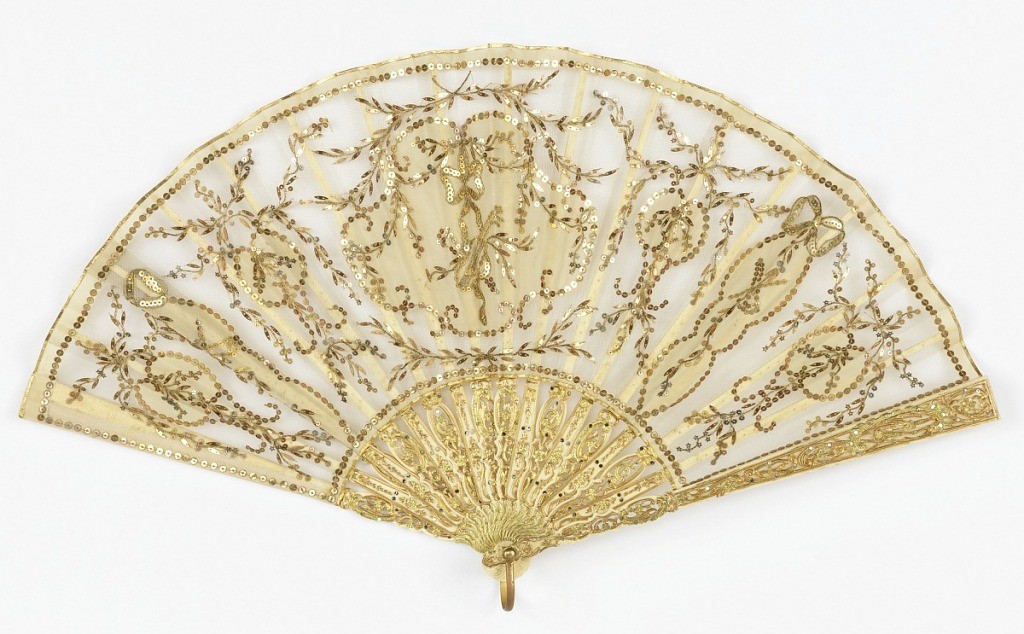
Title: Pleated fan and case
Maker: Tiffany & Company, American, established 1853
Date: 1880–1900
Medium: Silk leaf applied with silk, gold thread and sequins, carved and painted ivory or bone sticks, gilt metal bail
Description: Pleated fan. Leaf of egg-shell mousseline de soie; obverse applied with seven medallions of same materials; embroidered with gold thread, and gilt and silver sequins outlining medallions and forming designs of wheat stalks, ribbons, bows, festoons and musical trophies; guards and sticks of pierced ivory or bone, carved and painted. Gilt metal bail.